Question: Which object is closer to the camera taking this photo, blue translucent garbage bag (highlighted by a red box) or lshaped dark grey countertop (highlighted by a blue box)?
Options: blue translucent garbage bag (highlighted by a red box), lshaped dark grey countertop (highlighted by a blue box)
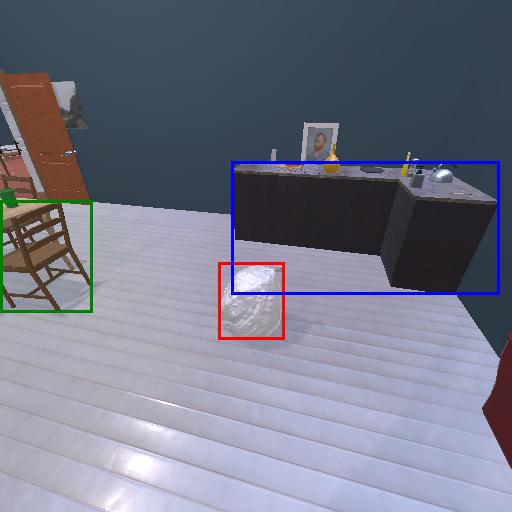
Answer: blue translucent garbage bag (highlighted by a red box)